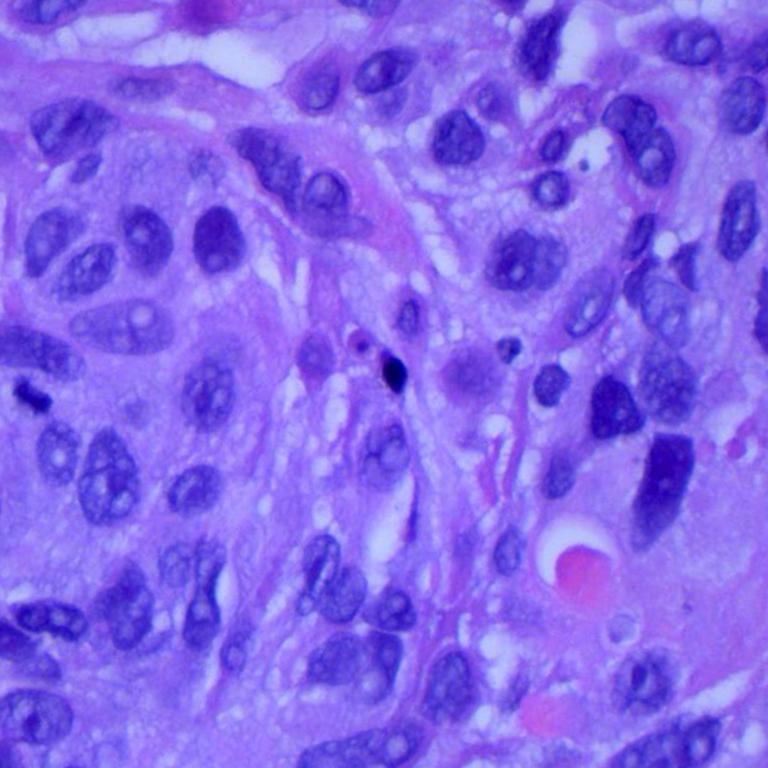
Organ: lung
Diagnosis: squamous carcinomas